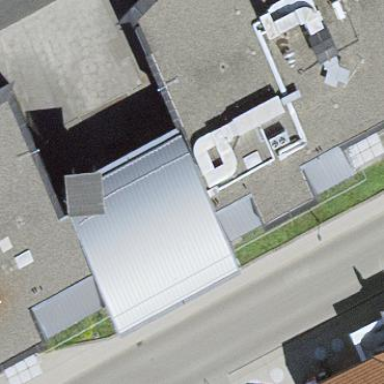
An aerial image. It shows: Building.